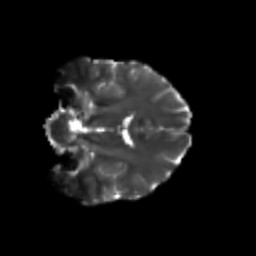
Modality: T2w
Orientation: coronal
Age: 26
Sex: male
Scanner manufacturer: siemens
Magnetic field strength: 3 T
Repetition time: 3.5 s
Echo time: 0.104 s